Question: I am working with a discussion board where there will be a certain topic and the user can comment or upvote another comment. Each comment can also be replied by another user and will recieve notifications.
### My notification table
- 'notification_id'- 'notification_from'- 'notification_topic'- 'notification_comment'
### My query
This is how I query and group my table:
'''
SELECT *, COUNT(notification_topic) AS topic_count
FROM tbl_notification
WHERE notification_user_id = '{$_SESSION['id']}'
GROUP BY notification_topic
ORDER BY notification_date DESC
LIMIT 8
'''
This is the result of the query:
See it on <URL>.
### What I need
I need to get the count so that I can come up with a notification like on facebook, like this:

My main problem is I can't 'ORDER' it by 'notification_date' before the 'GROUP BY' because I need to isolate each 'notification_comment' by its 'notification_topic'. I want the latest user that commented or like each topic to be displayed. How will I do this?
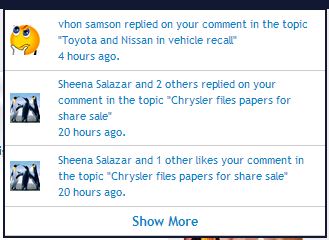
Answer: If I've understood your problem correctly then you want the <URL>, which can be obtained by selecting the identifying criteria in the group and then joining back to your table:
'''
SELECT *
FROM tbl_notification NATURAL JOIN (
SELECT notification_topic,
notification_user_id,
MAX(notification_date) AS notification_date,
COUNT(*) AS topic_count
FROM tbl_notification
WHERE notification_user_id = 2
GROUP BY notification_topic,
notification_user_id
) AS t
ORDER BY notification_date DESC
LIMIT 8
'''
See it on <URL>.